Interaction volume radius: 5 \u00c5
Interaction volume height: 25 \u00c5
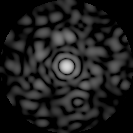
Disorder parameter: 0.8492